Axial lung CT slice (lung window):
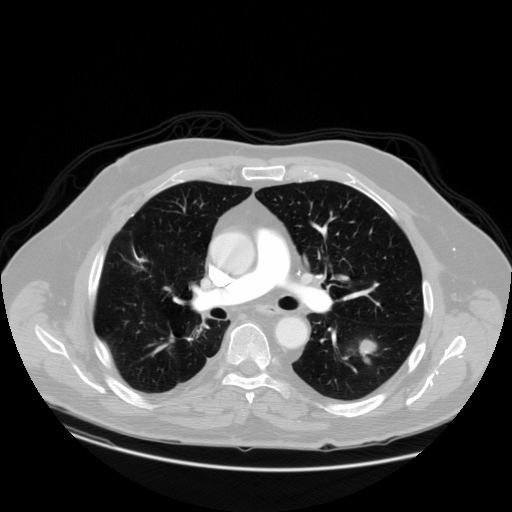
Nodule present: yes
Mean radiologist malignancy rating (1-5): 4.25